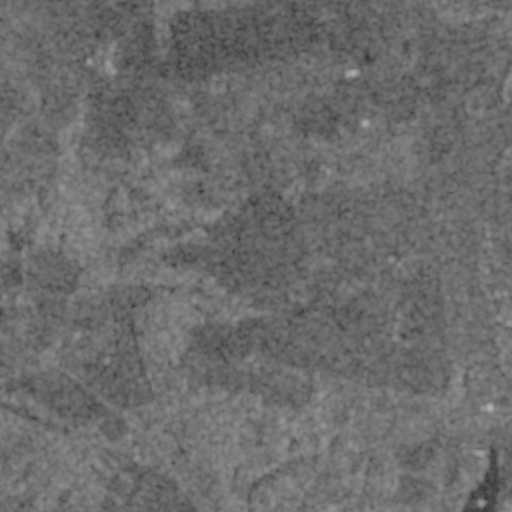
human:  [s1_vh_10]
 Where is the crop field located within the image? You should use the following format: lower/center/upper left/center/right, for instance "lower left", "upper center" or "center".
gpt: The crop field is located in the center right of the image.
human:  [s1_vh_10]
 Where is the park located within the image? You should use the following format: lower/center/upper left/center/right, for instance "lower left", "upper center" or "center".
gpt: The park is located in the center right of the image.
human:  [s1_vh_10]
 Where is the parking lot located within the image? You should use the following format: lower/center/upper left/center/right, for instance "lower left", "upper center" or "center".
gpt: The parking lot is located in the lower left of the image.
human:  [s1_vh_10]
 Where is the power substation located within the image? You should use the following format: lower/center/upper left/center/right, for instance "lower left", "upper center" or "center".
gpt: The power substation is located in the center right of the image.
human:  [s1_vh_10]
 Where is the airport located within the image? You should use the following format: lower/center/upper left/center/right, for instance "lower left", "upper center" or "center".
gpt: There is no airport in the image.

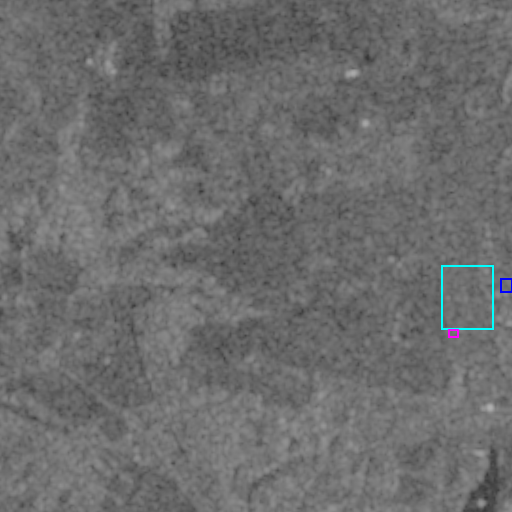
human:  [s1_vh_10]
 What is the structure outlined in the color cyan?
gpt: The structure outlined in cyan is a crop field.
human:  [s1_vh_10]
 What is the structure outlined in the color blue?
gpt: The structure outlined in blue is a park.
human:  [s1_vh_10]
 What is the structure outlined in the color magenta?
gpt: The structure outlined in magenta is a power substation.
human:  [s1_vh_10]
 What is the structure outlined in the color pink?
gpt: There is no pink outline.